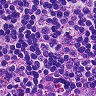
Metastatic tissue present: no